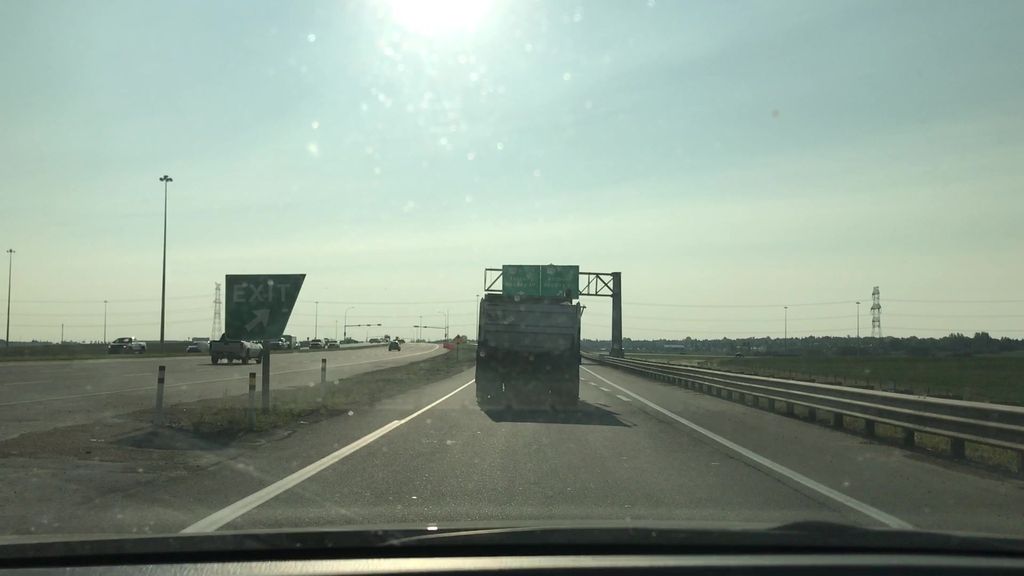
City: edmonton